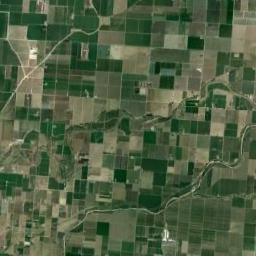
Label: rectangular_farmland